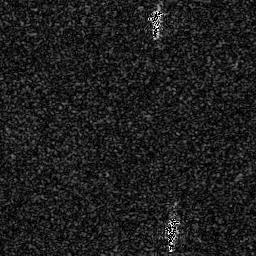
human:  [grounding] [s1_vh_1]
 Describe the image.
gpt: In the satellite image, there is  <ref>1 small ship </ref> <box>[[64, 83, 69, 95, 0]]</box> located at bottom,  <ref>1 small ship </ref> <box>[[57, 2, 63, 10, 0]]</box> located at top.